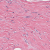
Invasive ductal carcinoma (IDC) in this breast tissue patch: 0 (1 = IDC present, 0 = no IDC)